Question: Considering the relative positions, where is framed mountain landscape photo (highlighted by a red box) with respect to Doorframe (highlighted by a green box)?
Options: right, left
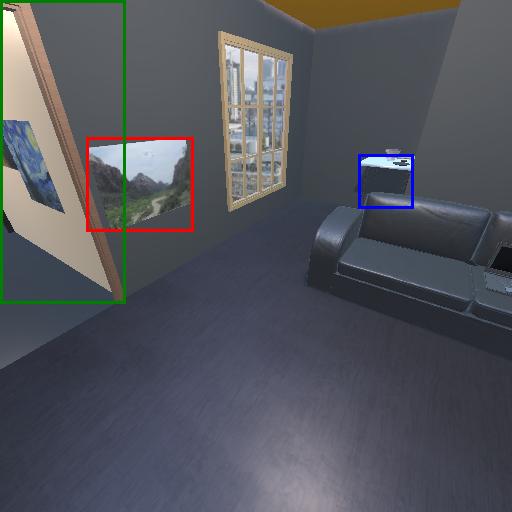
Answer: right